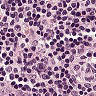
Metastatic tissue present: no